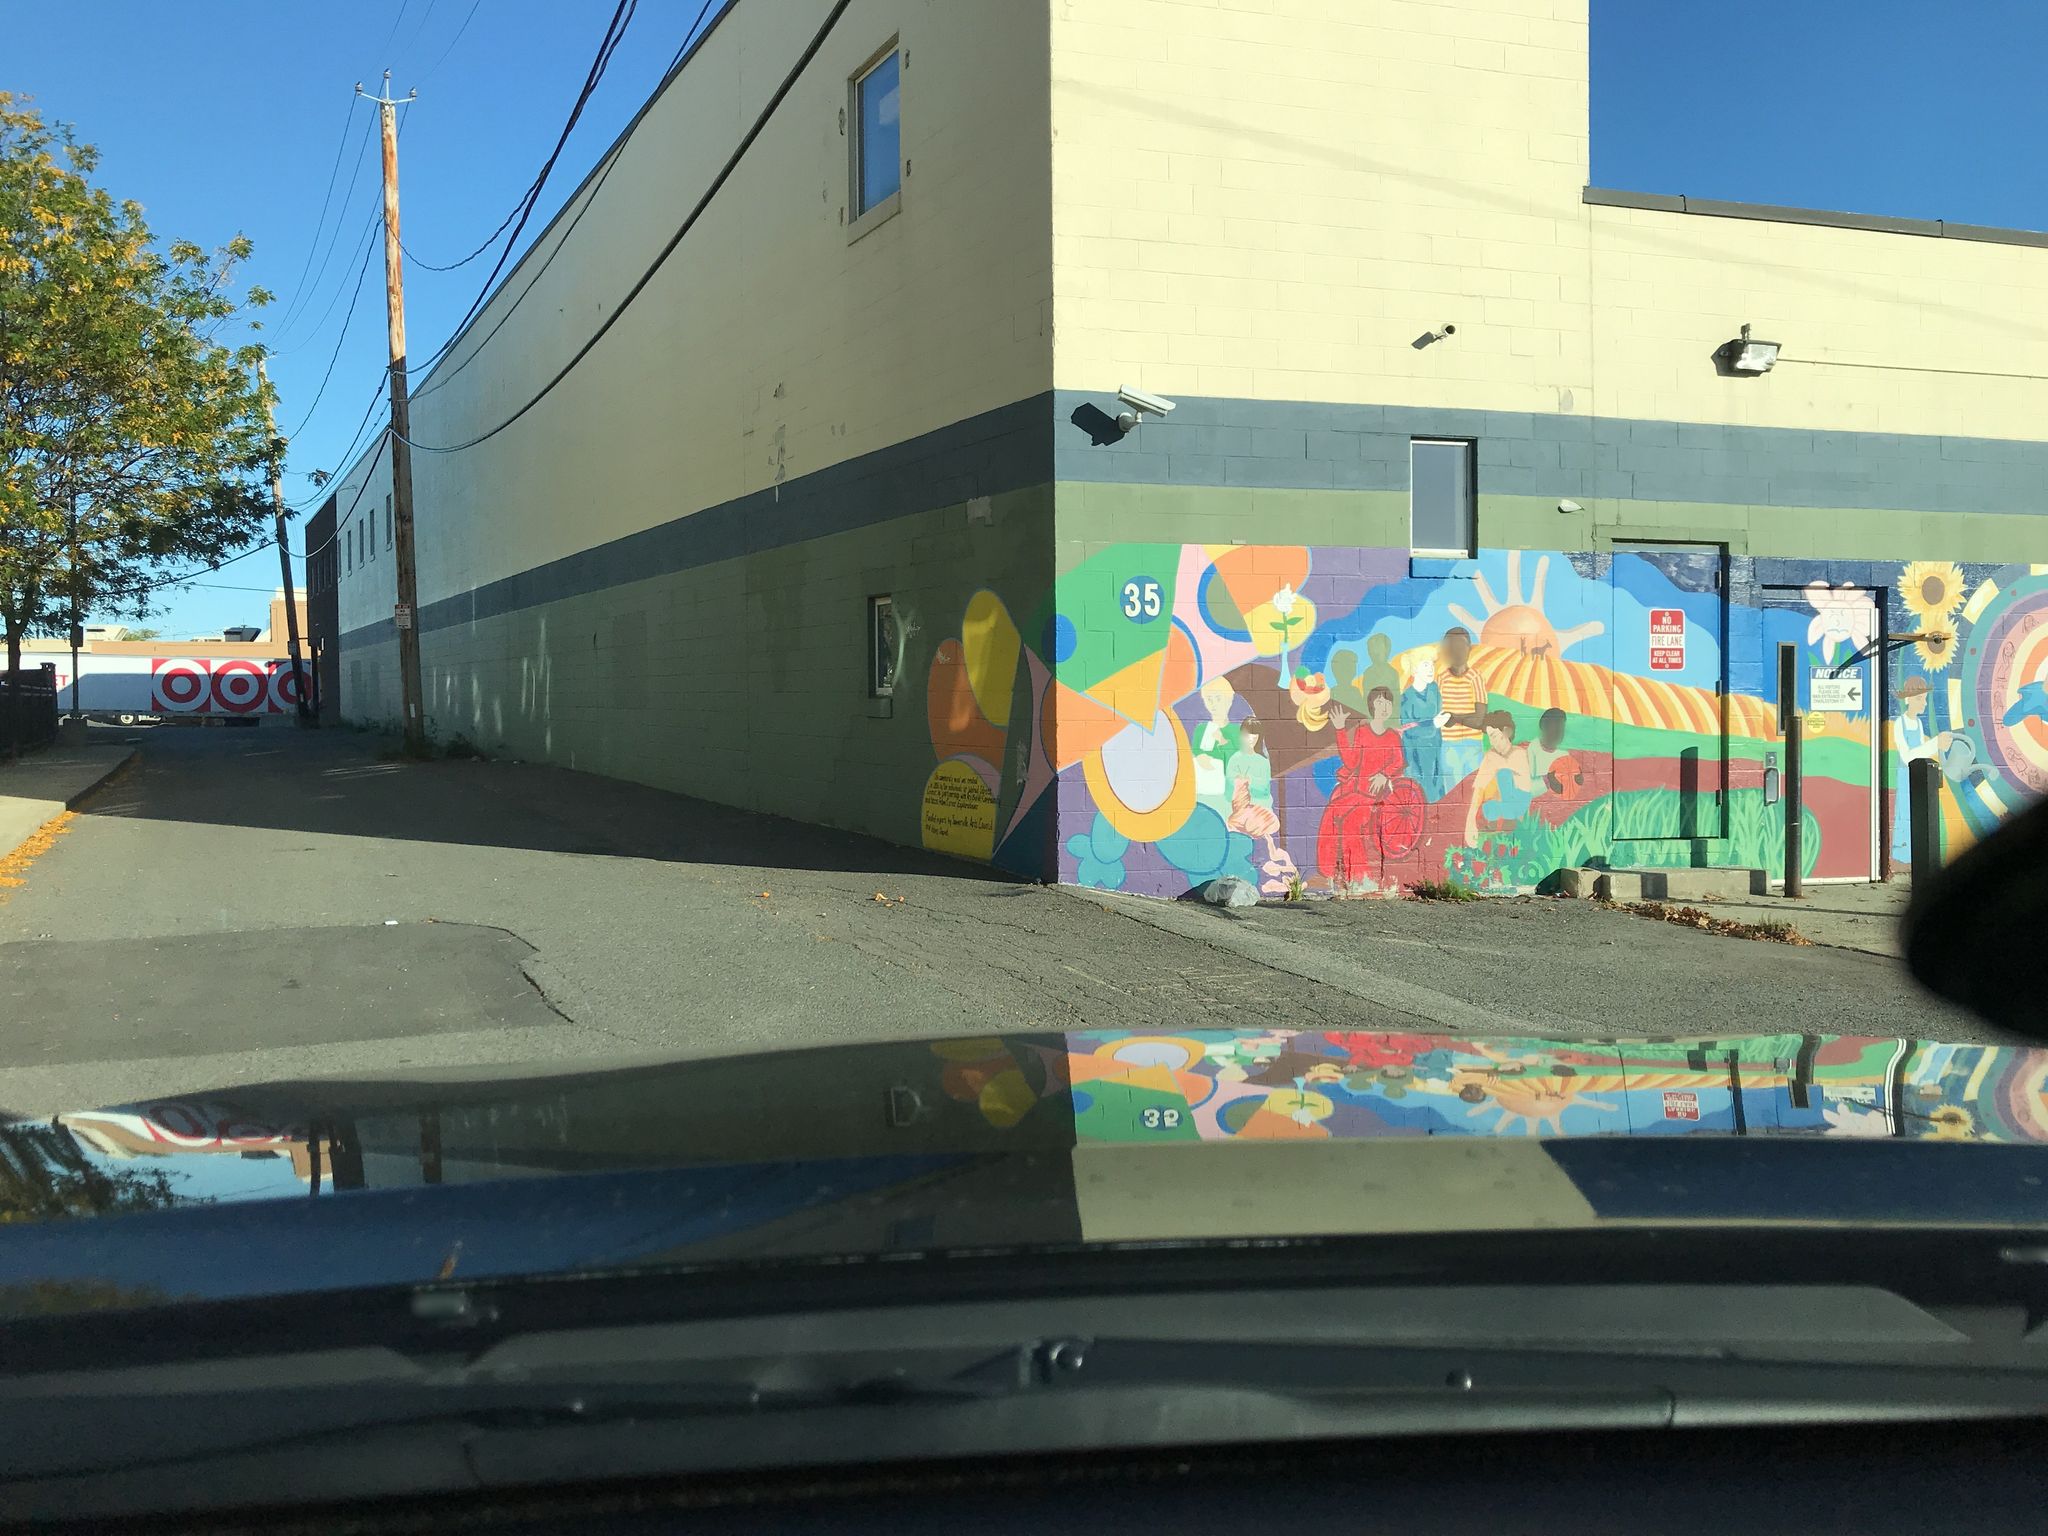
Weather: clear
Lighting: day
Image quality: good
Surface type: driving surface
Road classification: footway
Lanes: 2
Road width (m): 9.1
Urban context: urban centre
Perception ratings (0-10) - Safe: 3.94, Lively: 2.2, Beautiful: 1.76, Boring: 5.65, Depressing: 4.81, Wealthy: 1.01